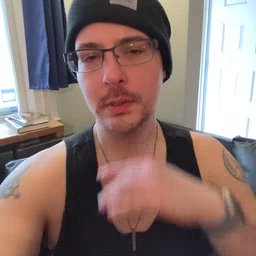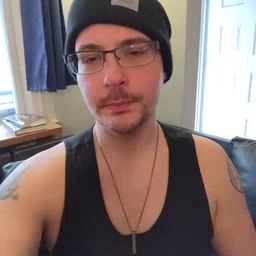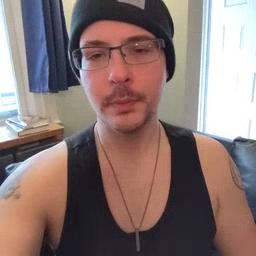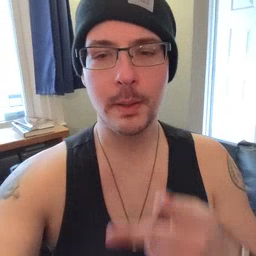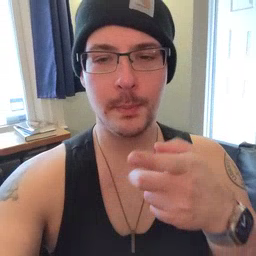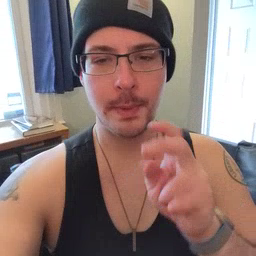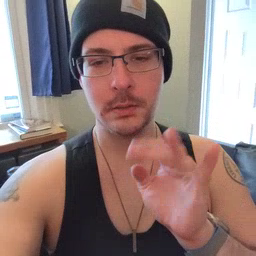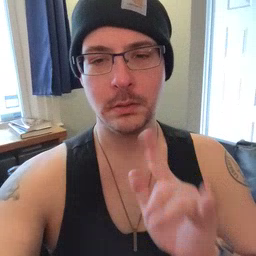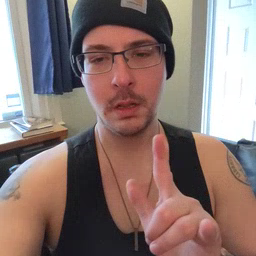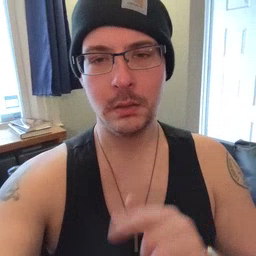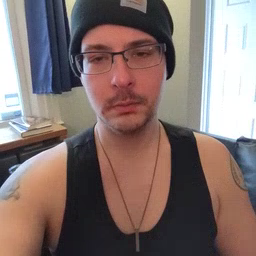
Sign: pencil